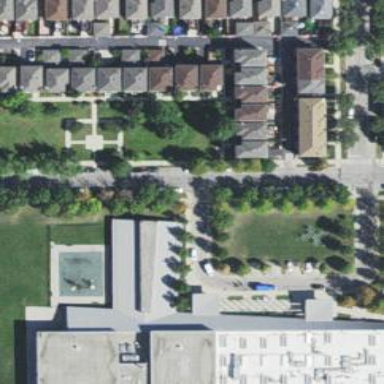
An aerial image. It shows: Public building.